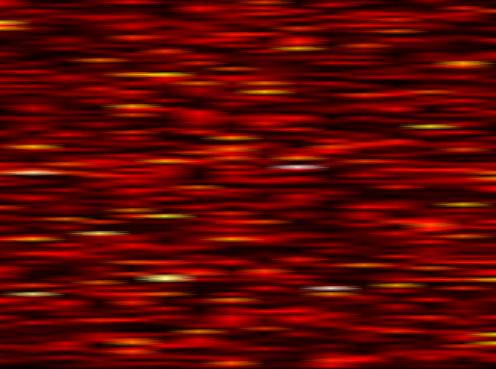
Label: FOFDM